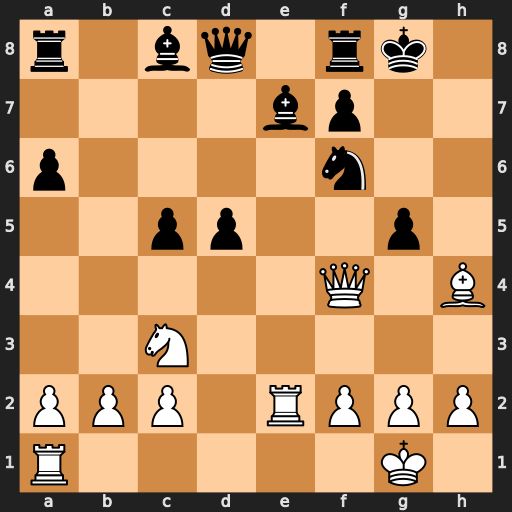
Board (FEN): r1bq1rk1/4bp2/p4n2/2pp2p1/5Q1B/2N5/PPP1RPPP/R5K1
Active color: w
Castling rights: -
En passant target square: -
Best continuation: Qxg5+ Kh7 Rxe7 Qxe7 Nxd5 Nxd5 Qh5+ Kg8 Bxe7